Aerial crown-view tile of a tropical tree (Barro Colorado Island, Panama), acquired 20250512:
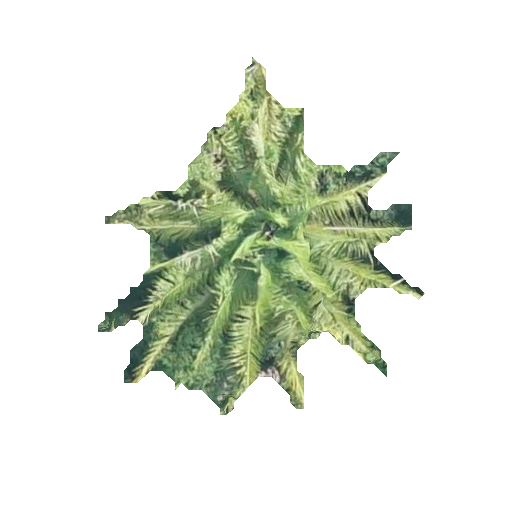
Species: Attalea butyracea
GBIF accepted scientific name: Attalea butyracea
Crown area: 82.693 m²